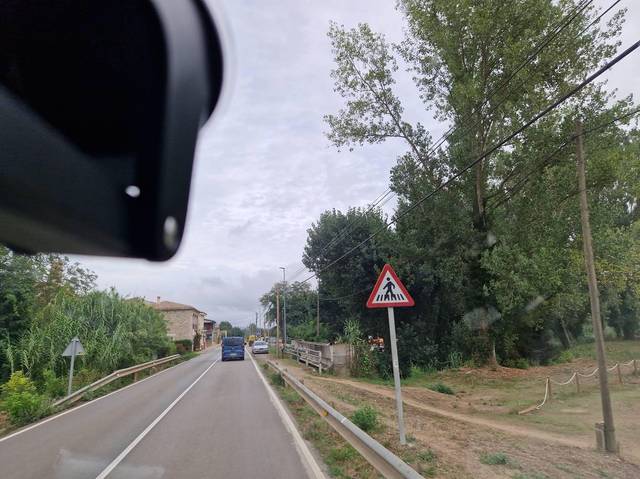
Region: Spain
Coordinates: 42.084, 2.984